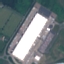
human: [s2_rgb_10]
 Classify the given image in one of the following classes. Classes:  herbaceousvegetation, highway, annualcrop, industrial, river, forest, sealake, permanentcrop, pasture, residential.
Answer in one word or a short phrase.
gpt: Industrial